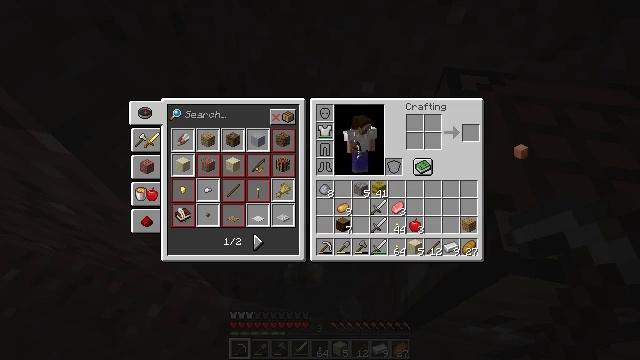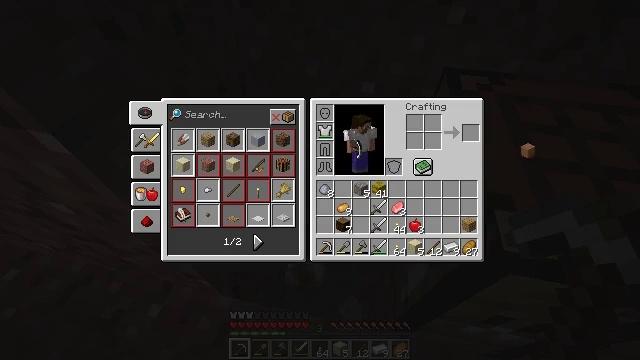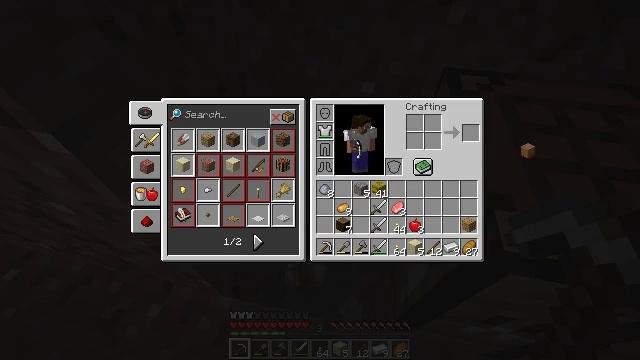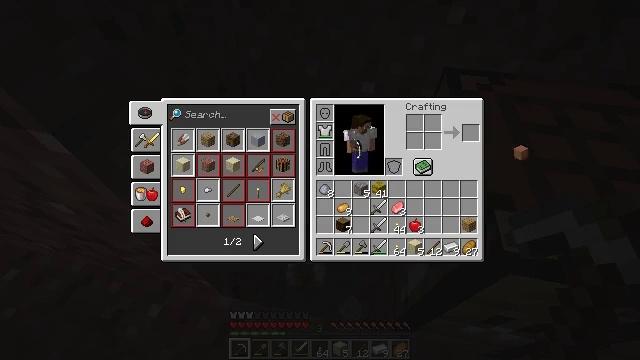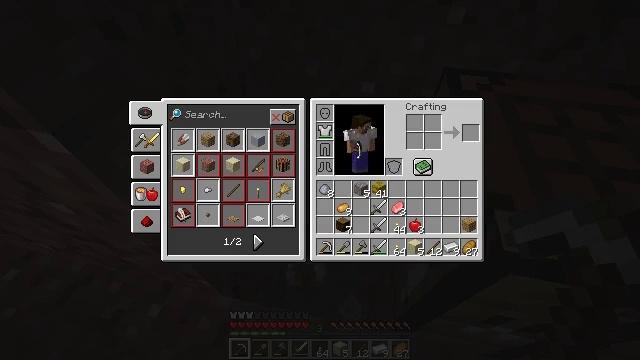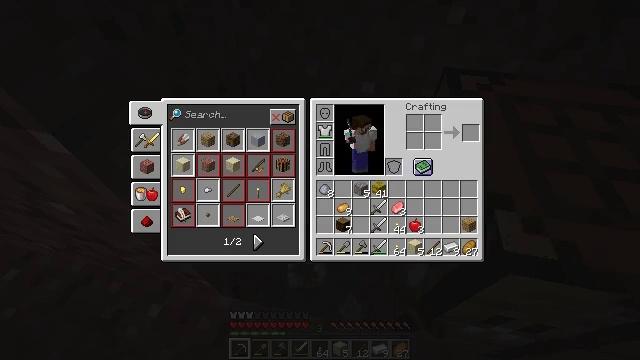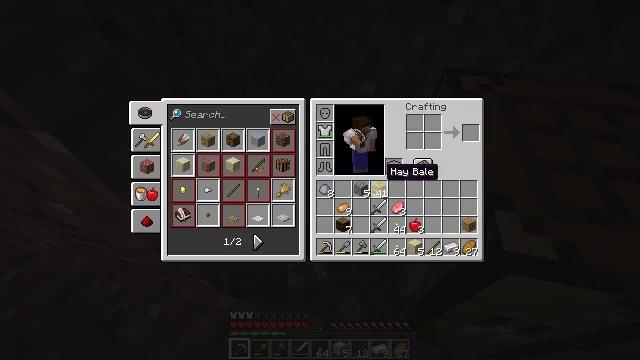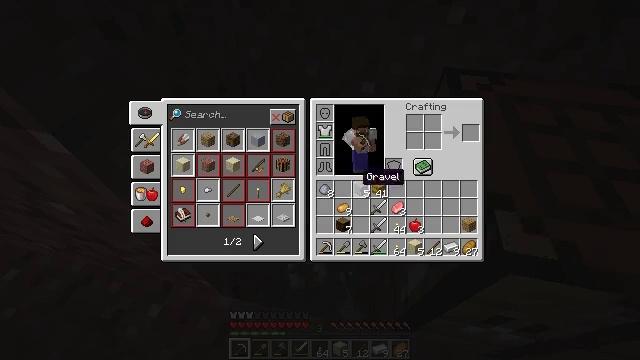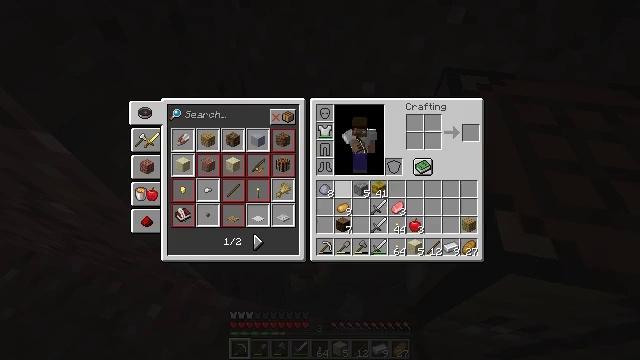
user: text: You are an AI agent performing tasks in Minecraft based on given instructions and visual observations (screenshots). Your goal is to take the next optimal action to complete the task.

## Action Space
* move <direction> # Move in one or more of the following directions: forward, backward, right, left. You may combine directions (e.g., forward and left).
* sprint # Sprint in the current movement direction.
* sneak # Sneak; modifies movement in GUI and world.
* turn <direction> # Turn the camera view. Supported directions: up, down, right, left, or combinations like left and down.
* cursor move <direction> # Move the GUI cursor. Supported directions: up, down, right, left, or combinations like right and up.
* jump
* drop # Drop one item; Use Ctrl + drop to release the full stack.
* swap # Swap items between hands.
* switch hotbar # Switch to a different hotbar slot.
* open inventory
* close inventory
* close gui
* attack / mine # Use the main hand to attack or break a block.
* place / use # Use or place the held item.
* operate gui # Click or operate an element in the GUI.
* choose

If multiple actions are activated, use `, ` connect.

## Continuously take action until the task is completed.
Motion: motion action
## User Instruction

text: Drop terracotta.
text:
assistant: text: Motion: cursor move right, operate gui
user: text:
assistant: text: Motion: operate gui
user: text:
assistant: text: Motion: cursor move left, operate gui
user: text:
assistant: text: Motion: cursor move left and down
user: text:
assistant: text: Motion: cursor move left and down
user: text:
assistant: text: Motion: cursor move left and down
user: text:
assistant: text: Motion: cursor move left
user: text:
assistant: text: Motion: cursor move left
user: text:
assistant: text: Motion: no_op